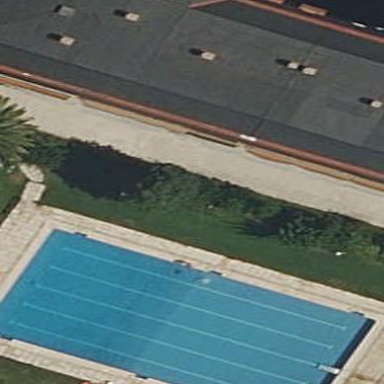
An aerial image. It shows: Swimming pool area designated for leisure and sport.